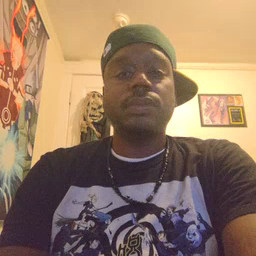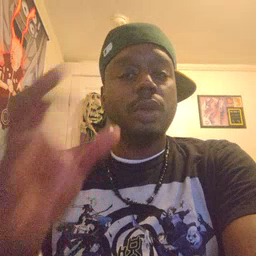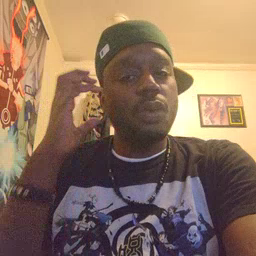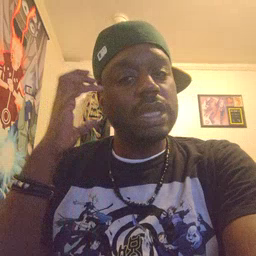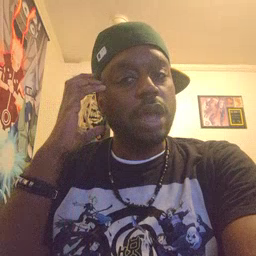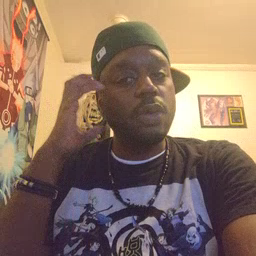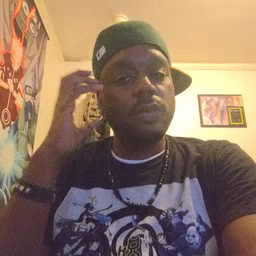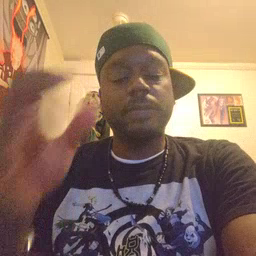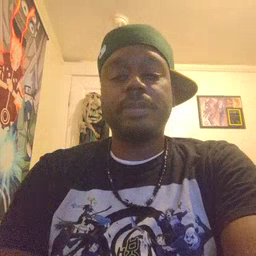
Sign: radio